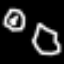
Label: octagon